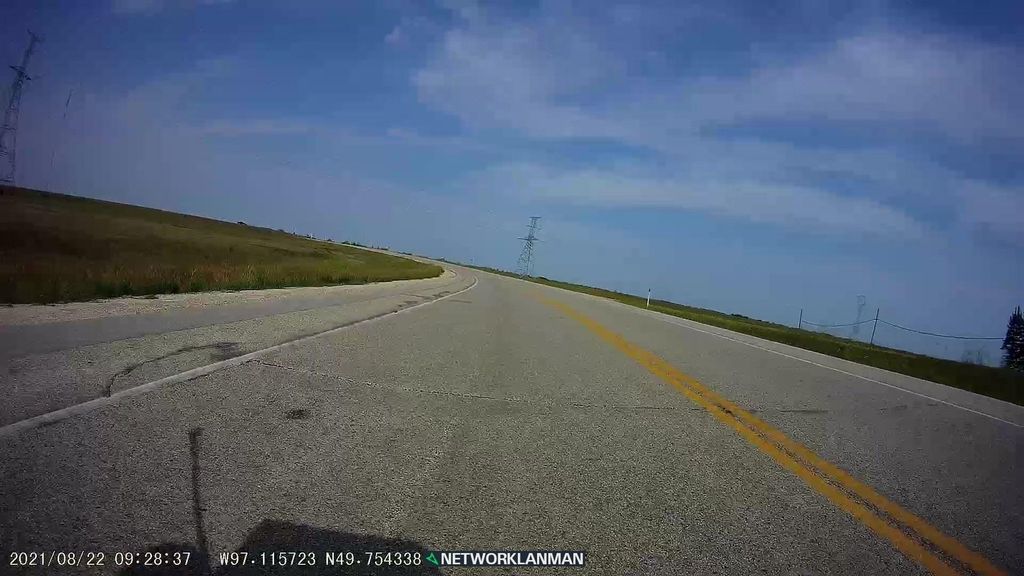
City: winnipeg